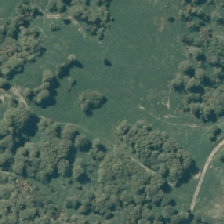
Land cover: high_producing_grassland